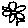
Label: flower